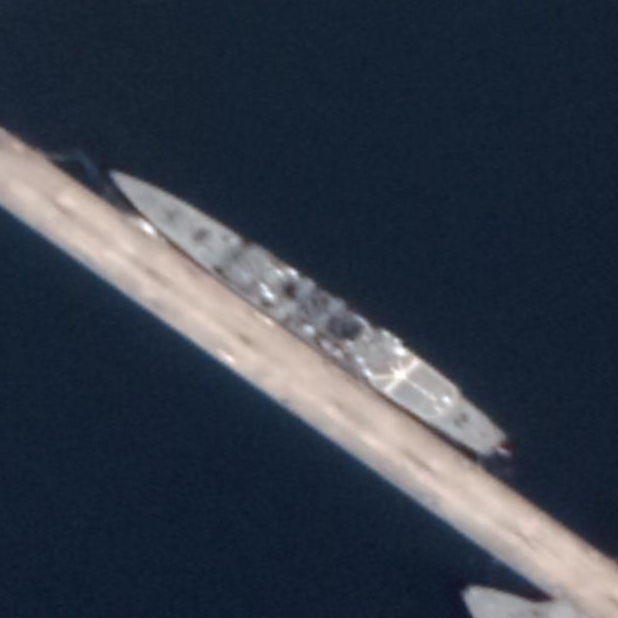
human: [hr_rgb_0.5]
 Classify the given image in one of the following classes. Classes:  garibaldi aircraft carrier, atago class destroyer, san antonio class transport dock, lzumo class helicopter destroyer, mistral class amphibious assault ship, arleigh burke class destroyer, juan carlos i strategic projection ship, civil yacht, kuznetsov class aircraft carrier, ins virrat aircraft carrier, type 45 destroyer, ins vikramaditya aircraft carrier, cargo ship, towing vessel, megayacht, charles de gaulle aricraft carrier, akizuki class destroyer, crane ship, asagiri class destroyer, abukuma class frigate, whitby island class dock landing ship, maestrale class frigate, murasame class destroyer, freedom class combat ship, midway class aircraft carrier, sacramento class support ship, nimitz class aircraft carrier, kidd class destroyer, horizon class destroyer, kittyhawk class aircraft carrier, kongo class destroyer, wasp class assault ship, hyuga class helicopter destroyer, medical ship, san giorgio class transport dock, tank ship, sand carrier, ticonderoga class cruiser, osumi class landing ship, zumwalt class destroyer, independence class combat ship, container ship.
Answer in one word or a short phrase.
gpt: Abukuma class frigate